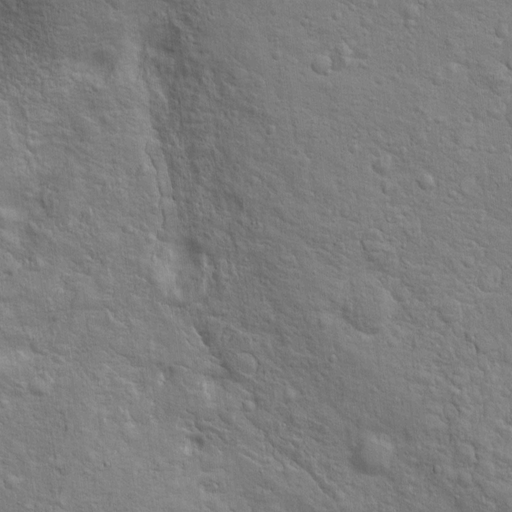
Classes present: Background